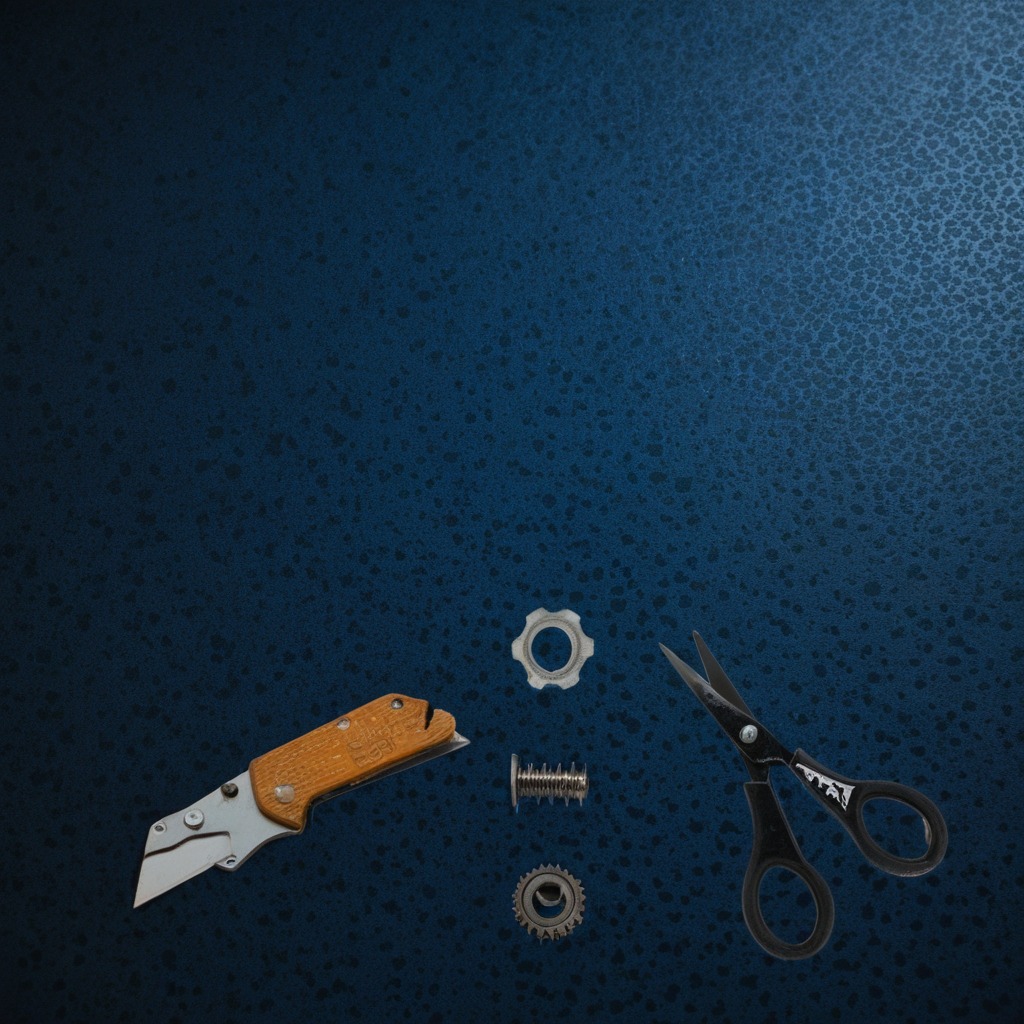
A gear with teeth, a knife, a screw, a pair of scissors, and a nut are lying on a clean granite tabletop inside a workshop at night dim ambient light soft shadows worn but beneath the mat